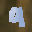
Label: 9